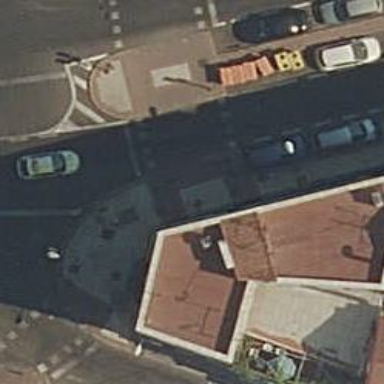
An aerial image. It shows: Road crossing with traffic signals.